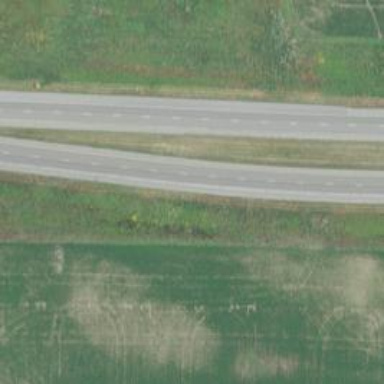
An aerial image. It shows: Primary highway with dual carriageway surfaced with asphalt.